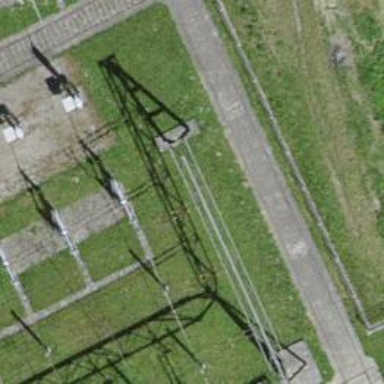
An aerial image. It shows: Power tower.